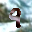
Label: 9